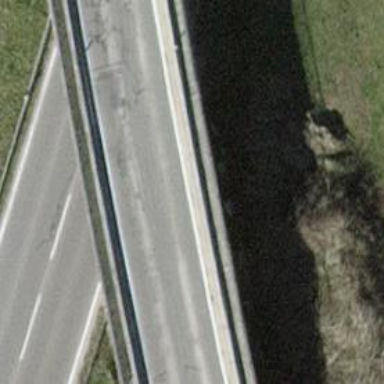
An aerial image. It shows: Asphalt tertiary road on bridge.